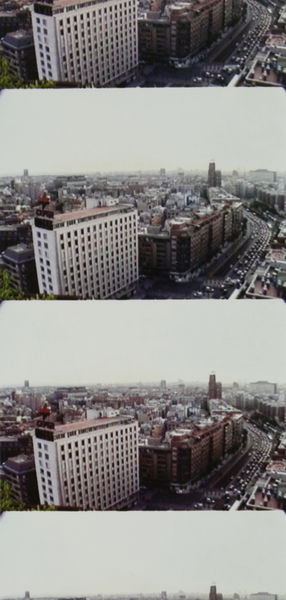
Titel: Notes. On the Work of the Painter Antonio López in Madrid in the Summer of 1990, Aufzeichnungen. Über die Arbeit des Malers Antonio López in Madrid im Sommer 1990
Künstler: Víctor Erice
Institution: unbekannt
Schlagwörter: stadt, strasse, weiss, haus, horizont, häuser, kirche, drei, vogelperspektive, foto, luftaufnahme, stadtansicht, reihe, serie, autos, hochhaus, häuserzug